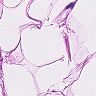
Metastatic tissue present: no